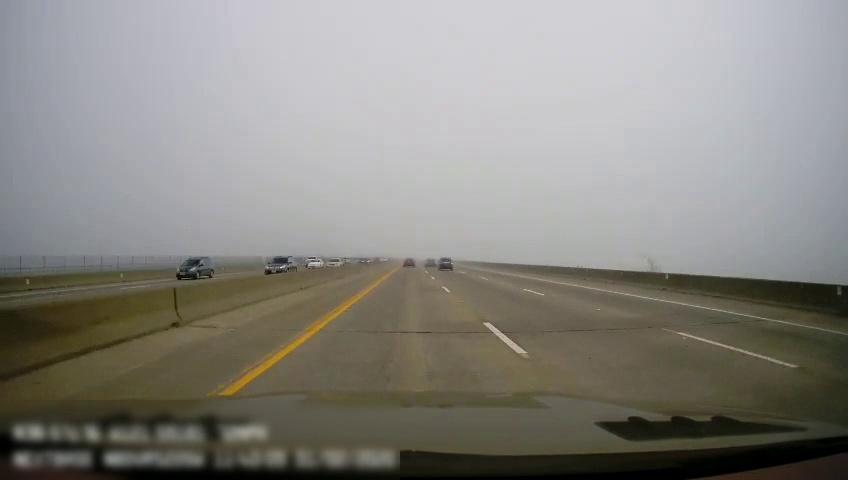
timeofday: Day
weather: Cloudy
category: Drivable Space
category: Drivable Space
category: Vehicles | Car
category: Vehicles | Car
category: Vehicles | Truck
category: Vehicles | Car
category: Vehicles | Car
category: Vehicles | Car
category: Vehicles | Car
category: Vehicles | Car
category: Vehicles | Car
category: Lanes | Current Lane
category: Lanes | Current Lane
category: Lanes | Alternate Lane
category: Lanes | Alternate Lane
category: Lanes | Alternate Lane
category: Lanes | Opposite Lane
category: Lanes | Opposite Lane